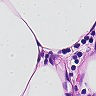
Metastatic tissue present: no